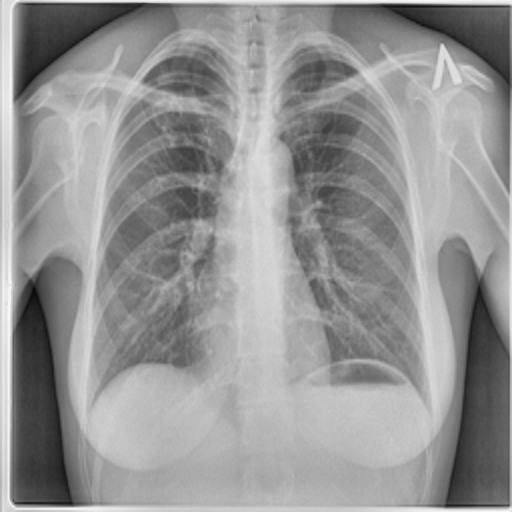
Finding: TUBERCULOSIS